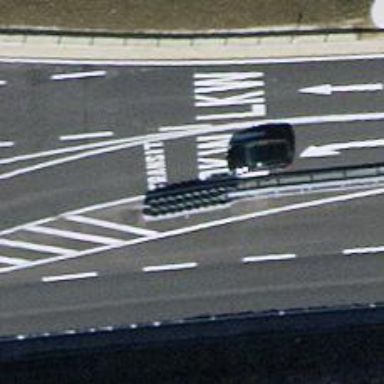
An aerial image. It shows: Guard rail.